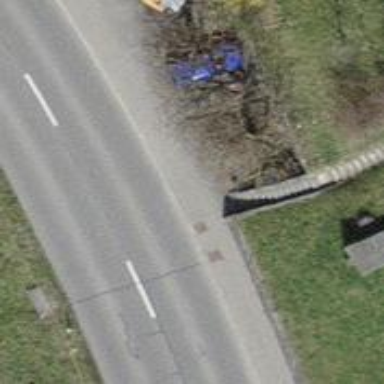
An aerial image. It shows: Set of steps on the road.